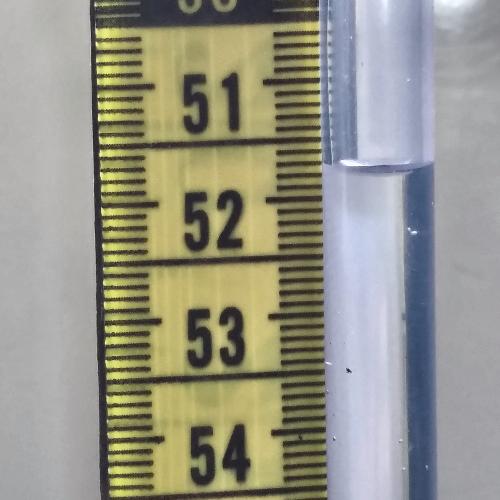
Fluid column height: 51.7 cm